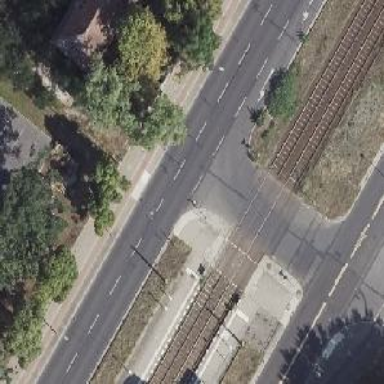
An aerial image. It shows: Unmarked crossing with pedestrian island.